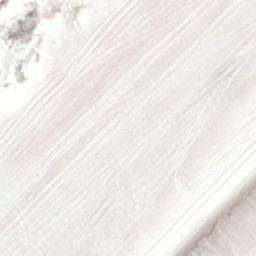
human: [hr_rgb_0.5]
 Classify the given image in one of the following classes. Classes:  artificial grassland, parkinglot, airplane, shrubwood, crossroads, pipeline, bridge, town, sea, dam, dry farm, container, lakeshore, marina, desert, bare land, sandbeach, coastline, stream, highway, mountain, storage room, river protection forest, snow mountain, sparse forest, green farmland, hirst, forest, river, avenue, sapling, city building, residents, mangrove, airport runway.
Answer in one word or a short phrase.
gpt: sandbeach